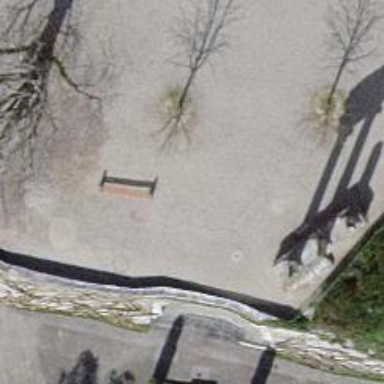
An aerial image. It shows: Beautiful fountain.